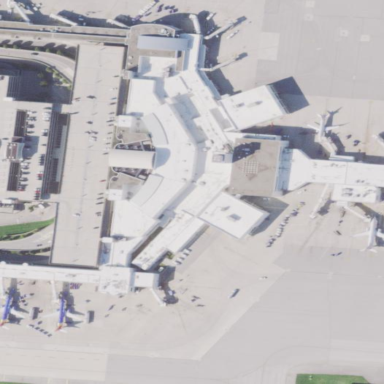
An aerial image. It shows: Transportation building at the airport terminal.